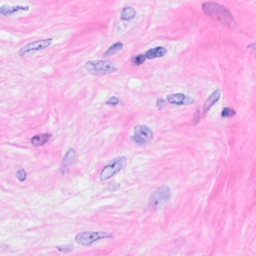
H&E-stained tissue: Breast